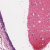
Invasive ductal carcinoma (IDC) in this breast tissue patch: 0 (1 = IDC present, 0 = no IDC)